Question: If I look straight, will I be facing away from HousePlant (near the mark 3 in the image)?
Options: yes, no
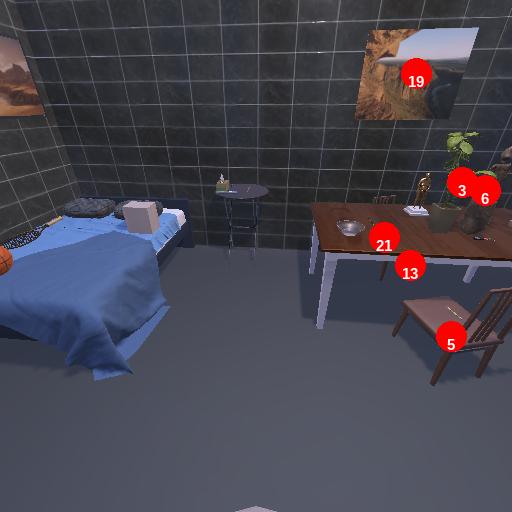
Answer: yes